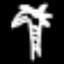
Label: palm tree